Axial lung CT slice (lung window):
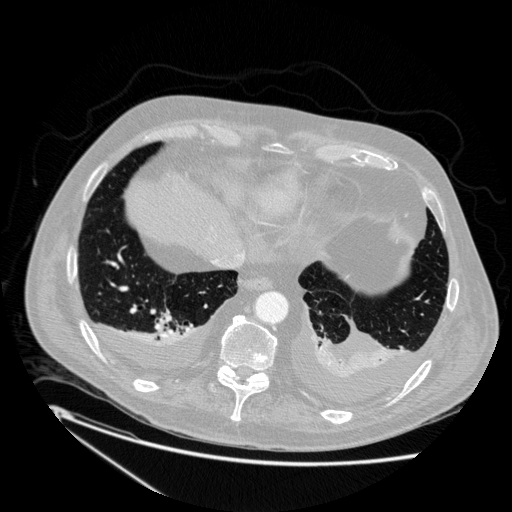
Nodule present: no